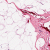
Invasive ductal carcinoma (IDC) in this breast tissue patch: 0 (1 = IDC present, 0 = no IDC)